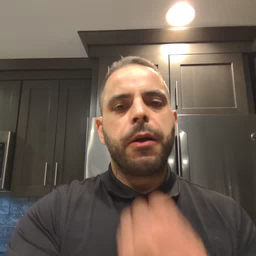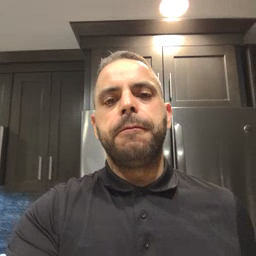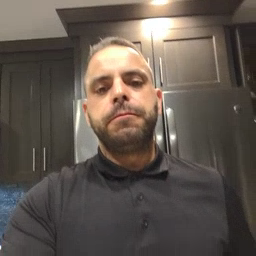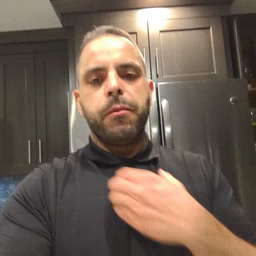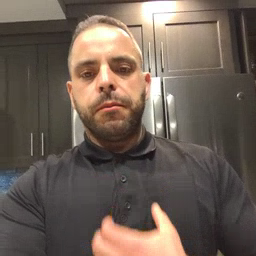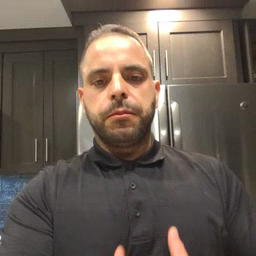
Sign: hungry